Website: walmart
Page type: customer-info-address
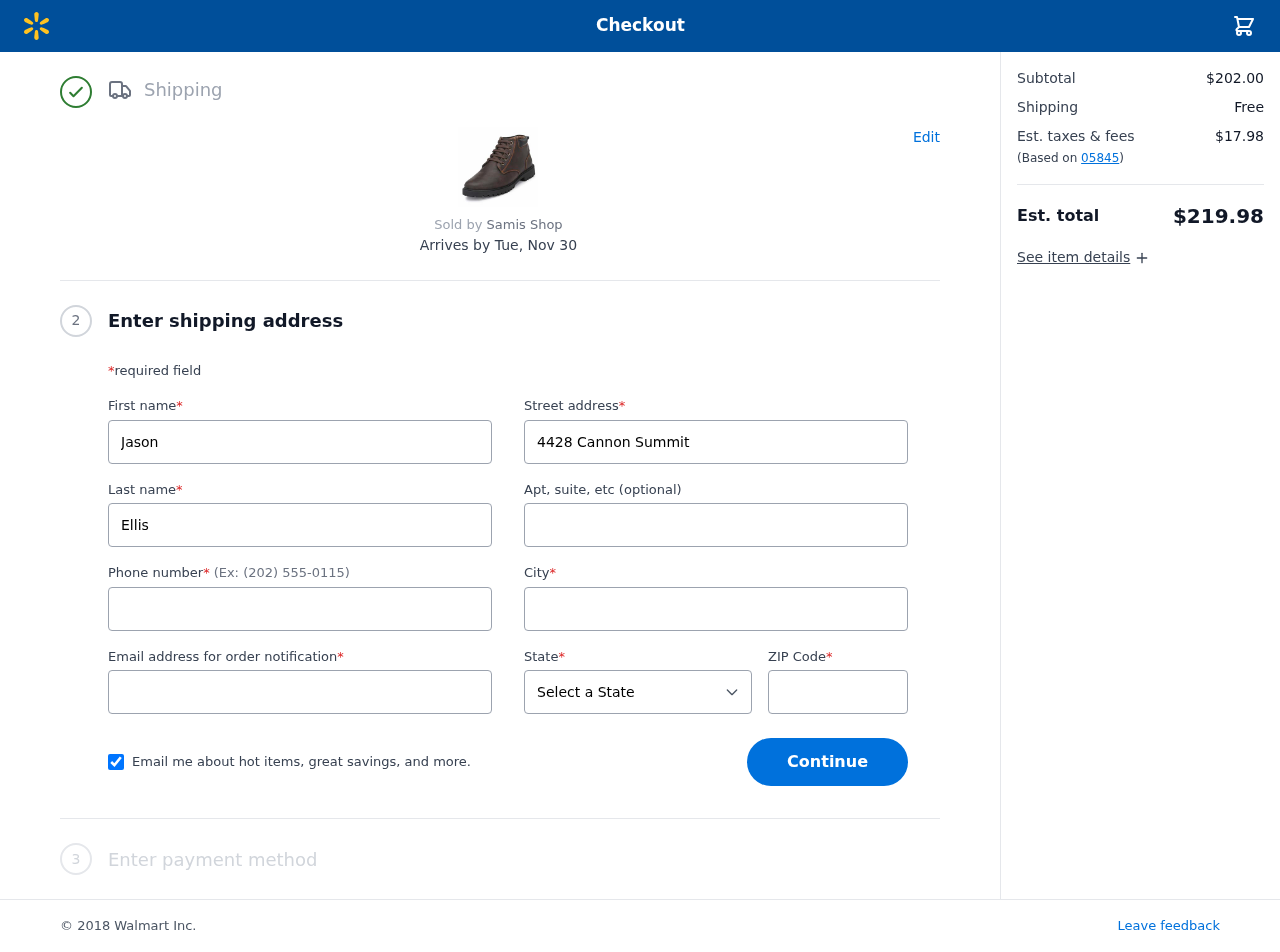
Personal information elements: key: PII_CITY
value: Sextonview
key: PII_EMAIL
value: jason.ellis@gmail.com
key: PII_FIRSTNAME
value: Jason
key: PII_LASTNAME
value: Ellis
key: PII_PHONE
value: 9264522416
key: PII_POSTCODE
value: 05845
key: PII_STATE
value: New Mexico
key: PII_STREET
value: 4428 Cannon Summit
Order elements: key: ORDER_DELIVERY_DATE
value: Tue, Nov 30
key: ORDER_SUBTOTAL
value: $202.00
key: ORDER_SHIPPING_COST
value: Free
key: ORDER_TAX
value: $17.98
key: ORDER_TOTAL
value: $219.98